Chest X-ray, AP view. Patient: 15 years old, sex M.
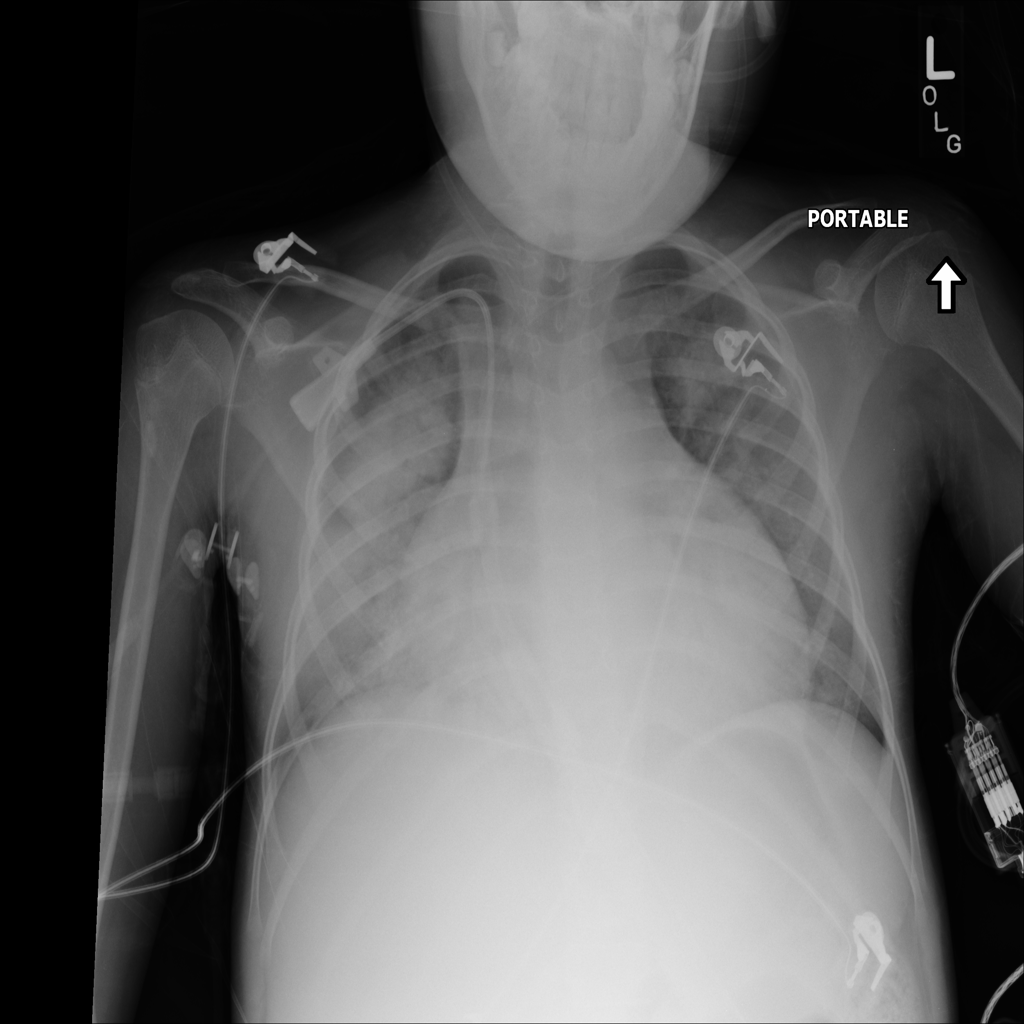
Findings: No Finding